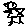
Label: bird